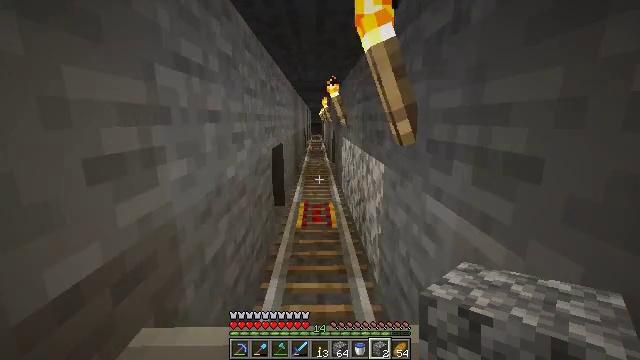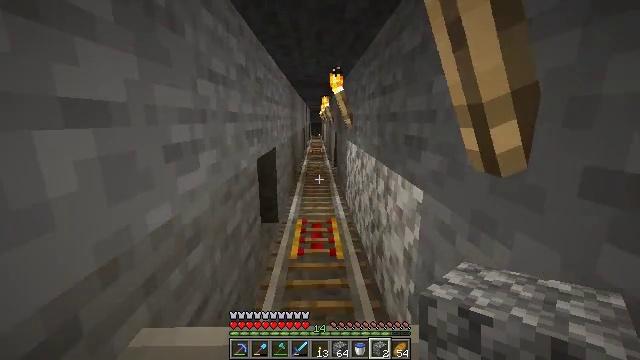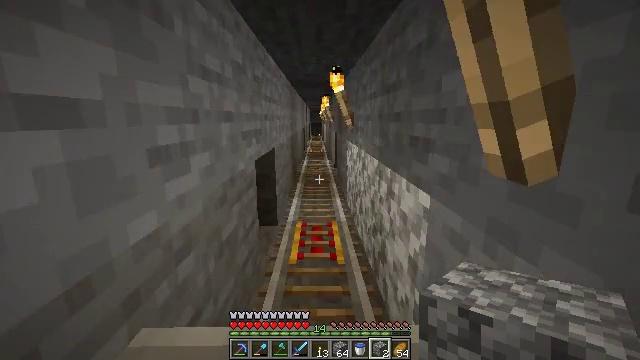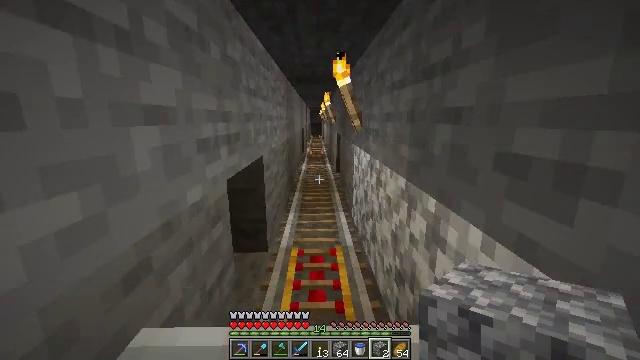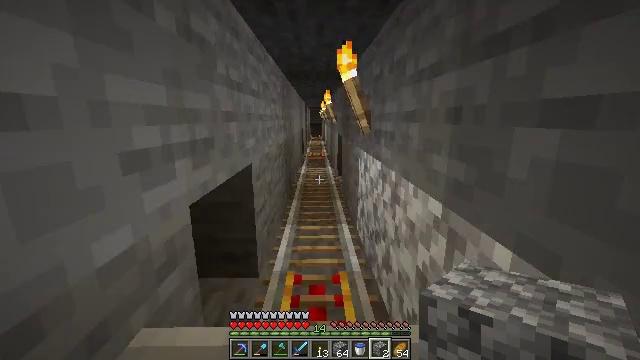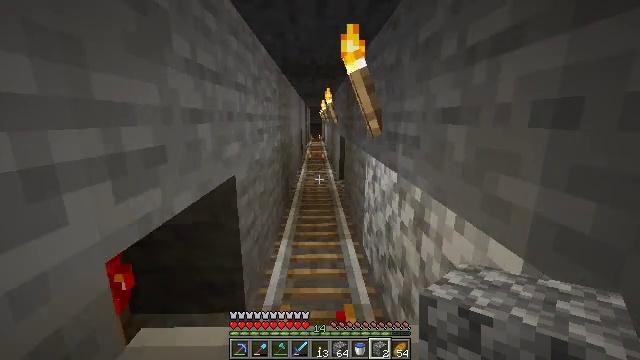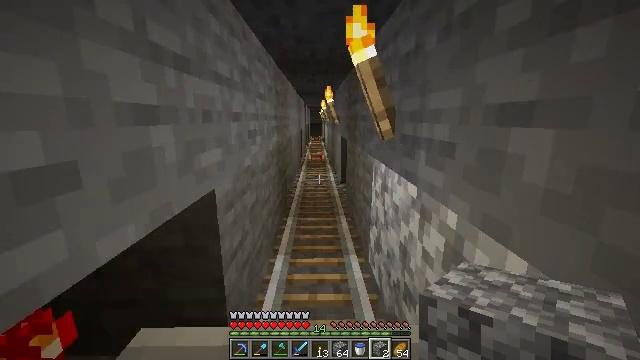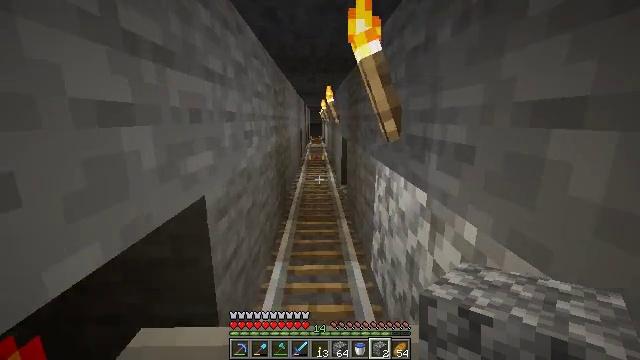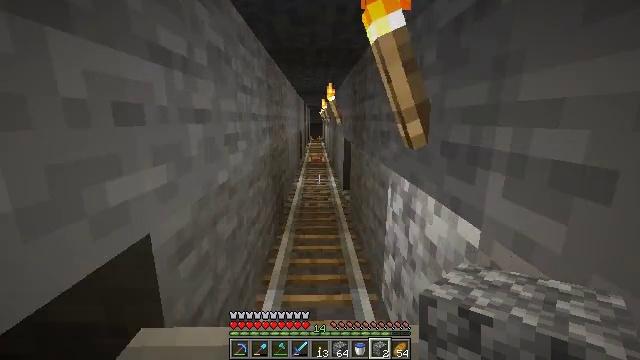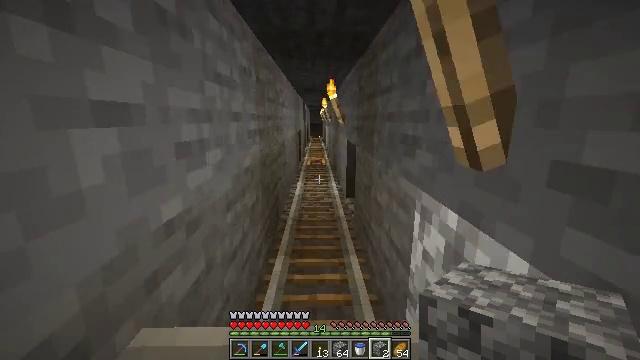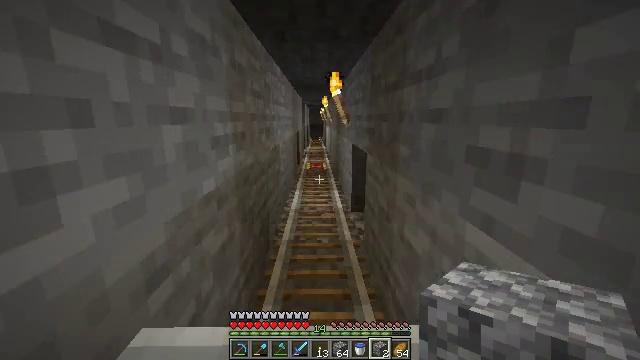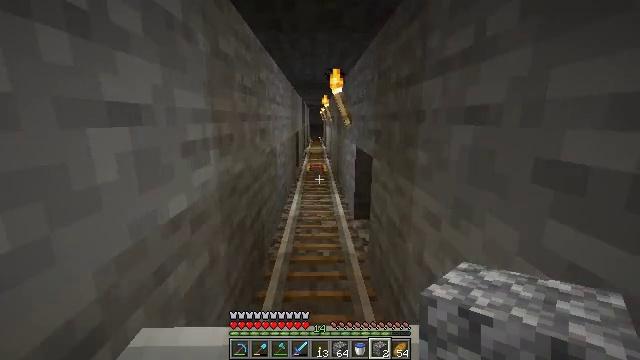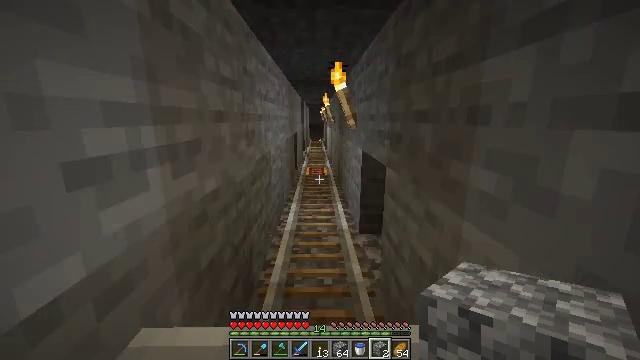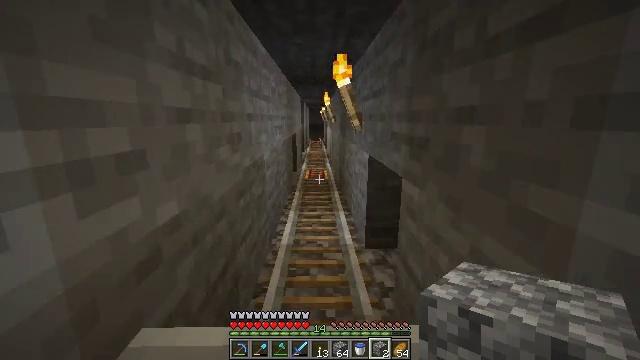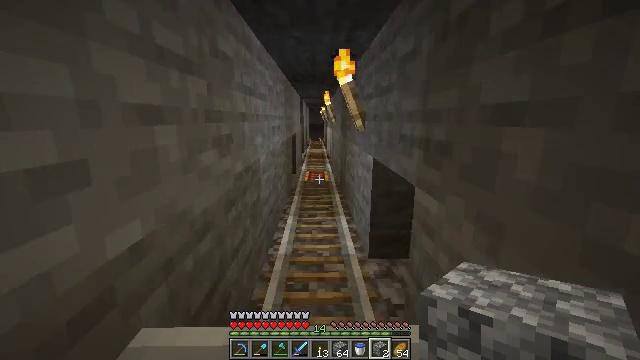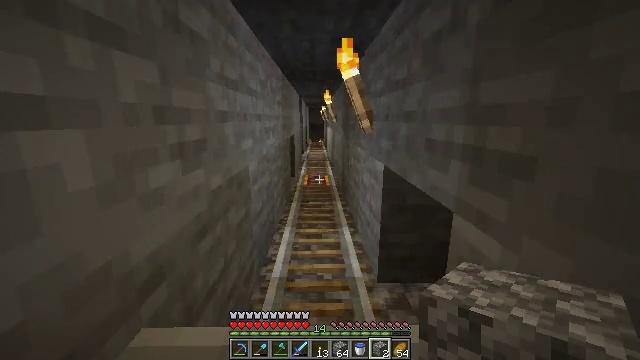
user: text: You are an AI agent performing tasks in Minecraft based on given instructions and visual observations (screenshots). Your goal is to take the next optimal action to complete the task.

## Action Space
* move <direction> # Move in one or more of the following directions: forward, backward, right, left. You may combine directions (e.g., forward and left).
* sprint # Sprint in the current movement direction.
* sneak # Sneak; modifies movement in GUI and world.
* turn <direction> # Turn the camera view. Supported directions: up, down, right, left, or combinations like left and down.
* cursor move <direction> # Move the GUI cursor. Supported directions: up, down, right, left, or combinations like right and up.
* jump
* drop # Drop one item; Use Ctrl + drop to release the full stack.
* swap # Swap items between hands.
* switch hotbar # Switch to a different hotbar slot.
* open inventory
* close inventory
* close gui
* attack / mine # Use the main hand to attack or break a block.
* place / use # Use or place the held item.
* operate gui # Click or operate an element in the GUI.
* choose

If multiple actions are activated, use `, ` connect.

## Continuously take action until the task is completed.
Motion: motion action
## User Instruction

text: Drop an iron nugget.
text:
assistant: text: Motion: no_op
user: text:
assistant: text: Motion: no_op
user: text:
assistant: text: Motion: no_op
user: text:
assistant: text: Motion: no_op
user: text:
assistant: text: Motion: no_op
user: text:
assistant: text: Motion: no_op
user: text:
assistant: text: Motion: no_op
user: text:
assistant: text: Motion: no_op
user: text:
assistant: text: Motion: no_op
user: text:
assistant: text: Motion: no_op
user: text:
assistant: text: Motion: no_op
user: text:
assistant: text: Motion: no_op
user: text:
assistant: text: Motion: no_op
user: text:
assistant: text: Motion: no_op
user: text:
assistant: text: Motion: no_op
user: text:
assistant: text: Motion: no_op
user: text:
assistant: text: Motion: no_op
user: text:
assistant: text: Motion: no_op
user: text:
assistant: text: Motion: no_op
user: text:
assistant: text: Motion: no_op
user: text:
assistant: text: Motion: no_op
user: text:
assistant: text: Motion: no_op
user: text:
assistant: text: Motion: no_op
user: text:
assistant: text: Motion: no_op
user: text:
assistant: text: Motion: no_op
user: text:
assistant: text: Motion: no_op
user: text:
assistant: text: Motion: no_op
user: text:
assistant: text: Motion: no_op
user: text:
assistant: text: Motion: no_op
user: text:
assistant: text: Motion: no_op